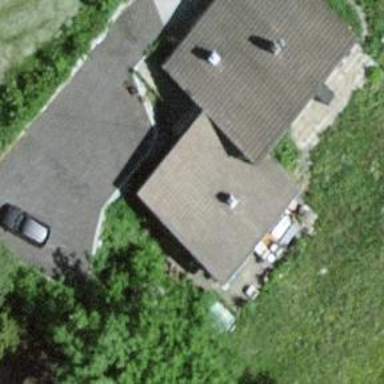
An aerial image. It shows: Simple and straightforward house.